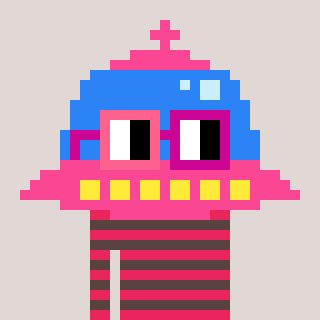
a pixel art character with square pink and red glasses, a ufo-shaped head and a darkbrown-colored body on a warm background